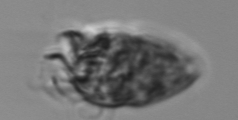
Label: Strombidium_morphotype1